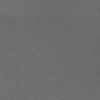
Label: dusty